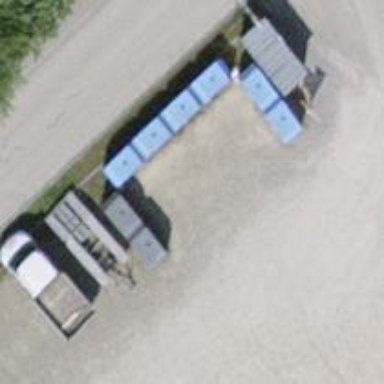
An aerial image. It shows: Recycling container for recycling.